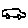
Label: car